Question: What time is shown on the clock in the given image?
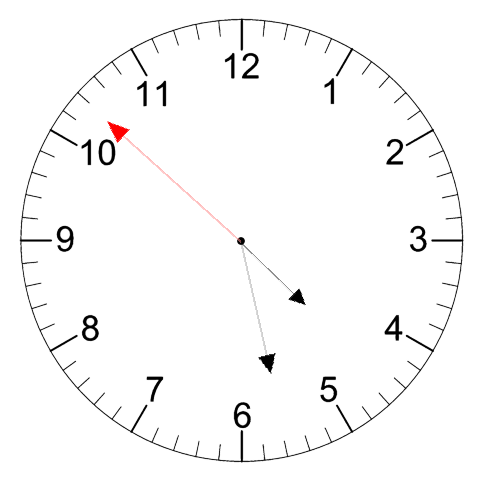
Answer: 04:27:52